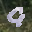
Label: 9